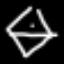
Label: diamond